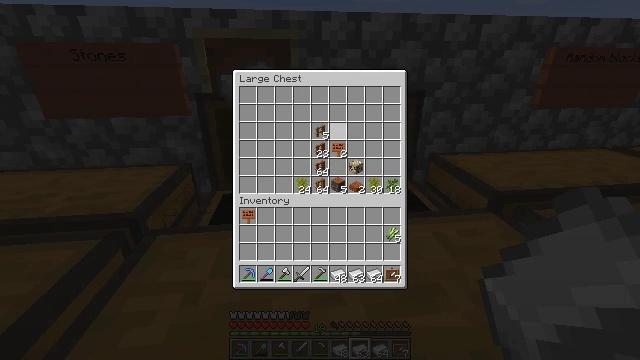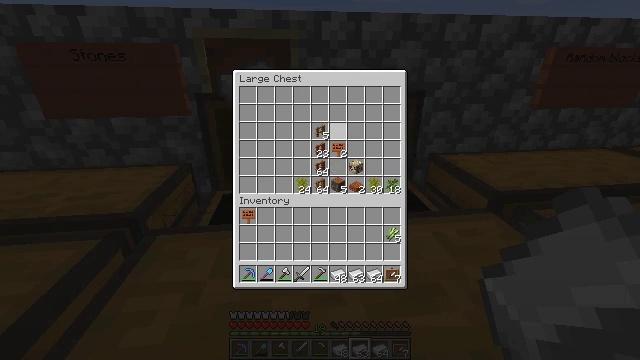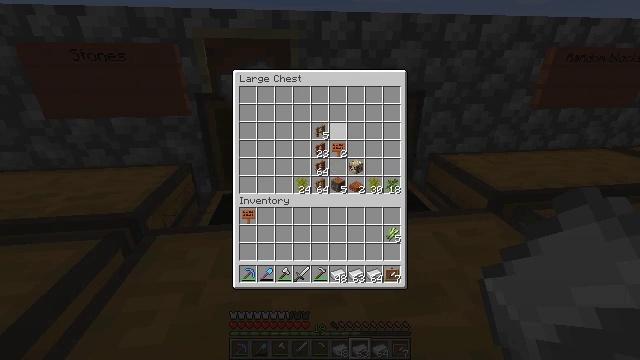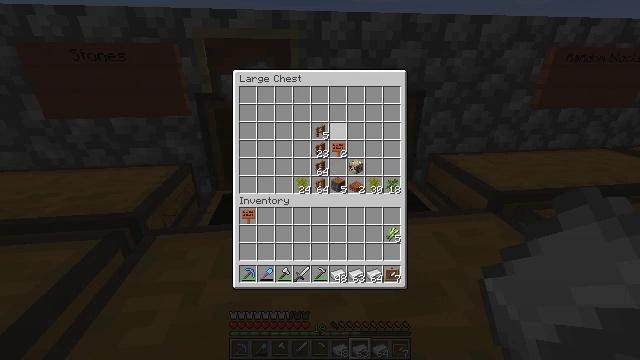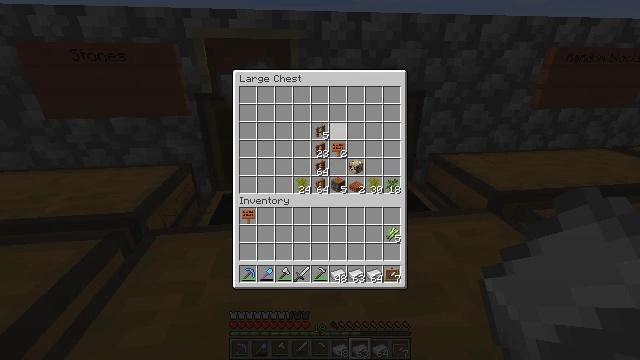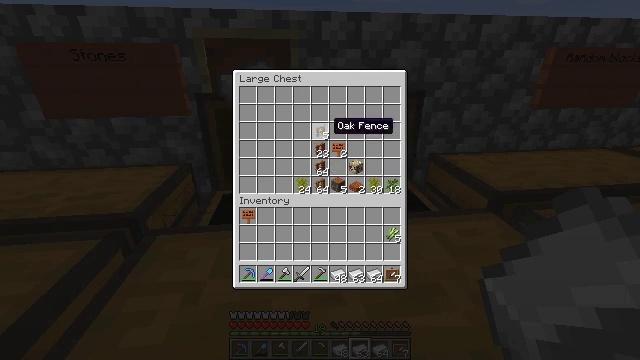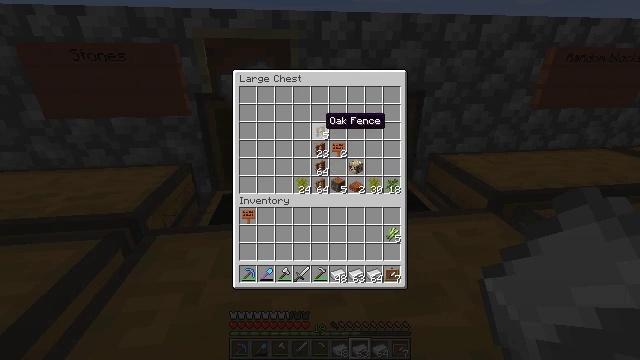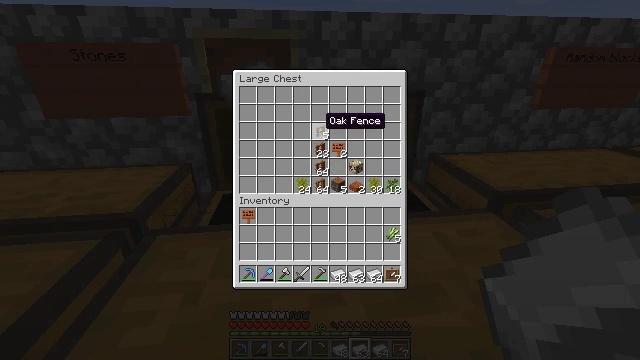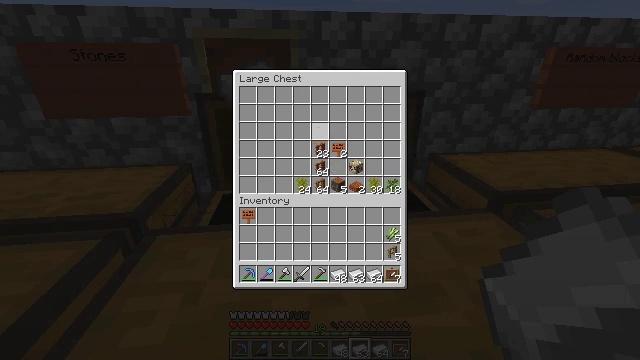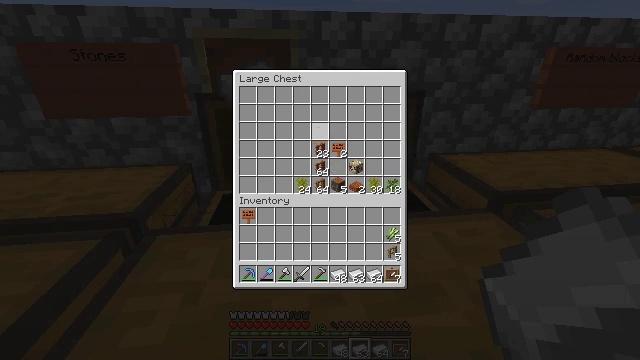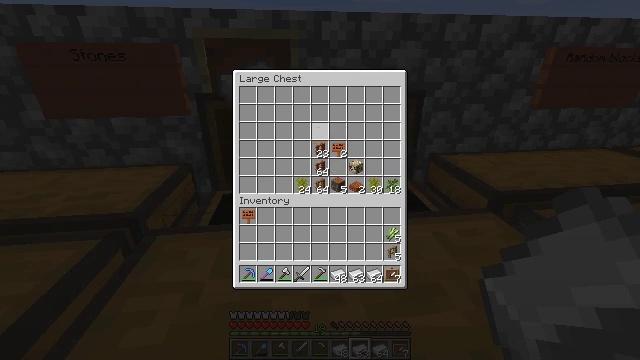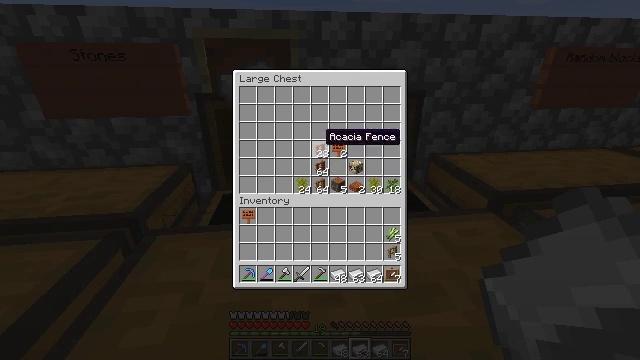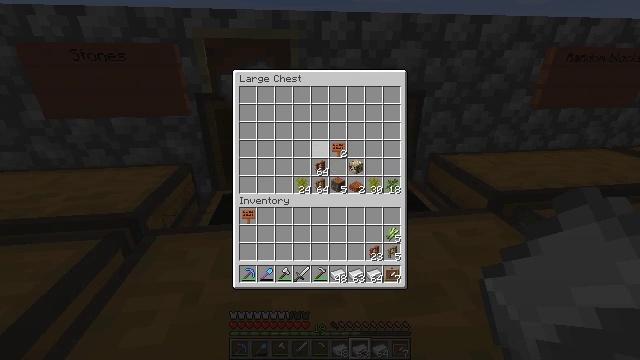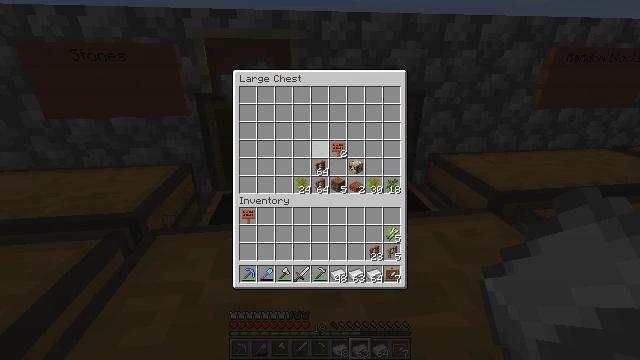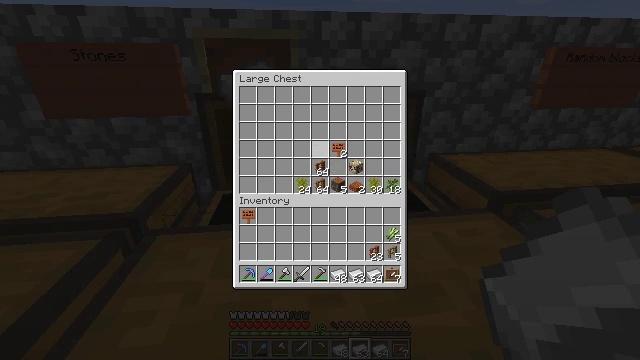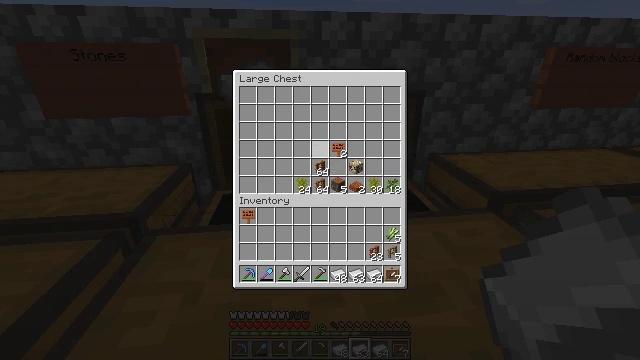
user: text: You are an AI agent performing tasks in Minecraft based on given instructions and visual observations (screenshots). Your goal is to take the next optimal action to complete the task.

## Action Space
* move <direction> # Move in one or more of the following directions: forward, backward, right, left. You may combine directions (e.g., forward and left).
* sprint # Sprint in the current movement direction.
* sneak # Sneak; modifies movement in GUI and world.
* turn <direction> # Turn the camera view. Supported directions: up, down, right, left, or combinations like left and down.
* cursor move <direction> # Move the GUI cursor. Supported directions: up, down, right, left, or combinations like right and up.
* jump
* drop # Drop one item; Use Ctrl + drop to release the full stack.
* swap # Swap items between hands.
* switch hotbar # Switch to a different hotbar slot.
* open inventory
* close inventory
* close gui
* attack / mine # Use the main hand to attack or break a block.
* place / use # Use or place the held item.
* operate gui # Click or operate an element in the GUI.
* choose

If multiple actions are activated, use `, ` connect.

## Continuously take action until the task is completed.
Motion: motion action
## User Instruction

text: Gather the acacia wall sign.
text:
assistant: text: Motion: no_op
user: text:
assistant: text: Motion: no_op
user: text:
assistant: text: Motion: sneak
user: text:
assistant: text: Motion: sneak
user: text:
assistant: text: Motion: sneak
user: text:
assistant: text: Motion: sneak, cursor move left
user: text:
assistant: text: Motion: sneak
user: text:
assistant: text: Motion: sneak, operate gui
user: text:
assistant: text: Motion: sneak, operate gui
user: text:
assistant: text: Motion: sneak, cursor move down
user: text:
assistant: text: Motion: sneak, cursor move down
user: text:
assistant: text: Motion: sneak, operate gui
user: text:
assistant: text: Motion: sneak, operate gui
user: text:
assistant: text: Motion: sneak, operate gui
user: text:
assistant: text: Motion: sneak
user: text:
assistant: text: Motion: sneak, operate gui
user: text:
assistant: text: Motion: sneak, operate gui
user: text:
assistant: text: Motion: sneak, operate gui
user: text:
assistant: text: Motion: sneak
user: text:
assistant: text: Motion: sneak, operate gui
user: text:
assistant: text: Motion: sneak, operate gui
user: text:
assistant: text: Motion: sneak, operate gui
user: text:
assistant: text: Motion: sneak
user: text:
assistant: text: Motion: sneak
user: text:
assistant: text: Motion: sneak, operate gui
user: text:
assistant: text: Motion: sneak, operate gui
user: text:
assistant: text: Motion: sneak, cursor move left
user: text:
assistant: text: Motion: sneak, cursor move left
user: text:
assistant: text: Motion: sneak, operate gui
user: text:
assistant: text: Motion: sneak, operate gui